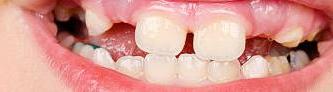
Condition: hypodontia